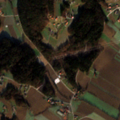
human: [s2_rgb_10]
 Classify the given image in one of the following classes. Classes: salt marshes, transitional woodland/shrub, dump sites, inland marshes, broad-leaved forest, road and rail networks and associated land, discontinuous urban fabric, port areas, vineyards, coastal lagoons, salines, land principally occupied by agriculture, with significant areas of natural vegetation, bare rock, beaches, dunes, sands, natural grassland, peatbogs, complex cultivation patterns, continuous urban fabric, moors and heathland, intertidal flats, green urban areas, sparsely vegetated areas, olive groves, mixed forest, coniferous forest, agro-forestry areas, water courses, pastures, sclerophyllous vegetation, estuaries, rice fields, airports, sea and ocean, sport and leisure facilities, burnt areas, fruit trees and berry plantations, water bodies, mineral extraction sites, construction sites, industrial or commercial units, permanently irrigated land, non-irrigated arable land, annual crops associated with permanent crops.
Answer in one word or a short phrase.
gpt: non-irrigated arable land, complex cultivation patterns, mixed forest